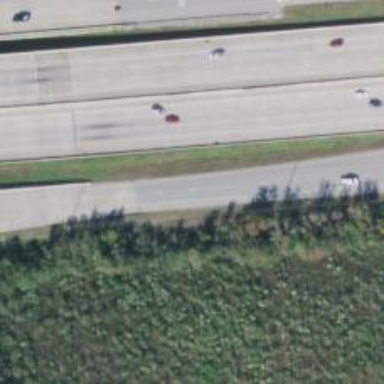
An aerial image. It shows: Secondary road with frontage road alongside.